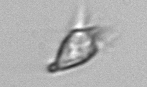
Label: Paratontonia_gracillima